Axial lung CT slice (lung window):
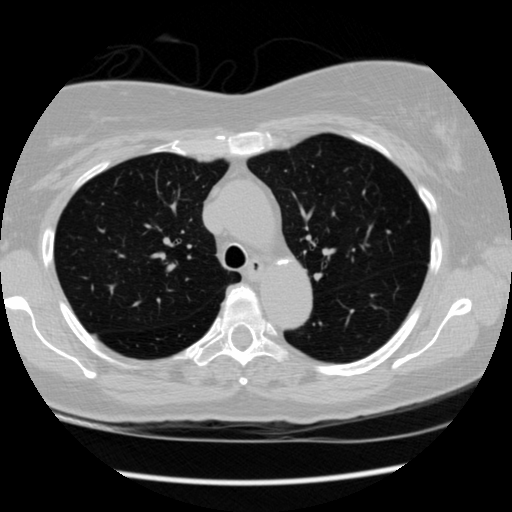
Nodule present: no